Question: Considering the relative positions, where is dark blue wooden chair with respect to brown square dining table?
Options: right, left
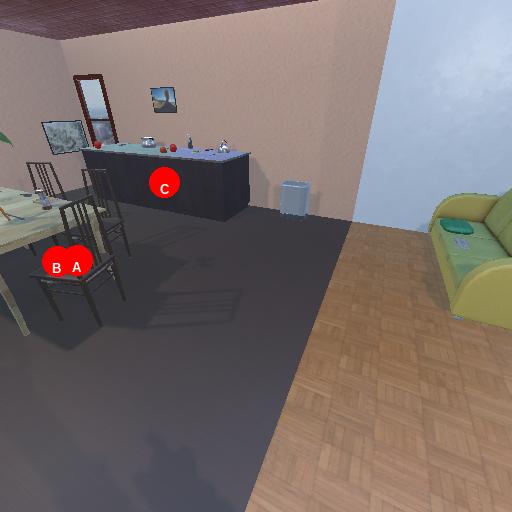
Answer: right